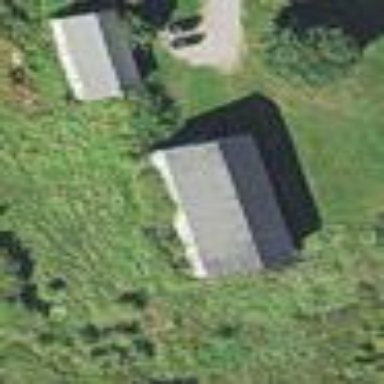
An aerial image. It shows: Warehouse building used as garages.